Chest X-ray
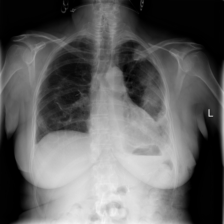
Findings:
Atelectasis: negative
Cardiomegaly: negative
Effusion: negative
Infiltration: negative
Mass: negative
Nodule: negative
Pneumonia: negative
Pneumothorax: negative
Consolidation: negative
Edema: negative
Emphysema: negative
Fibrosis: negative
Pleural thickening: positive
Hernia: negative